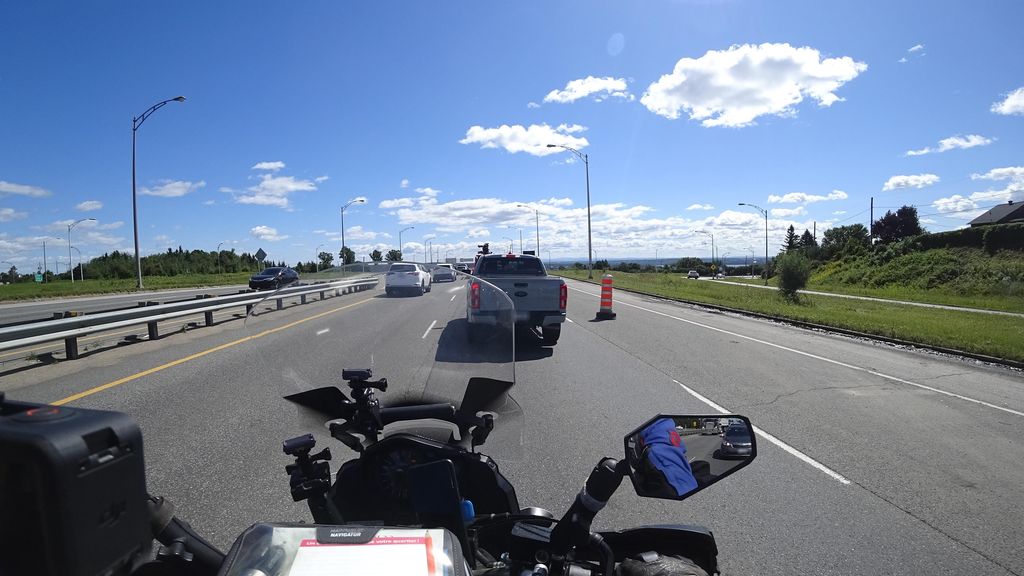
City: quebec_city